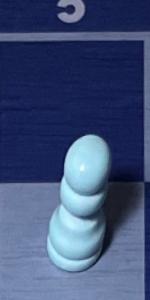
Label: Pawn_White